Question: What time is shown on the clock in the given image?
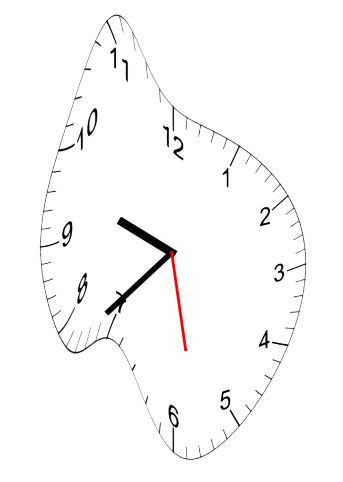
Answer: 09:37:28